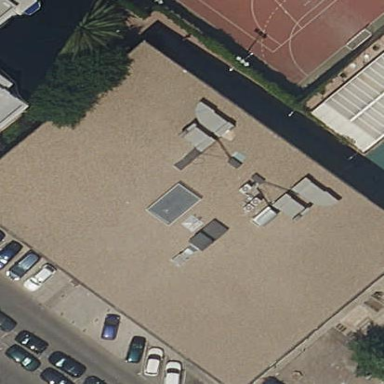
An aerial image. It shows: Public building.